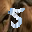
Label: 5